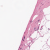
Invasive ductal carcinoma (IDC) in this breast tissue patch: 0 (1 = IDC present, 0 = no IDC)